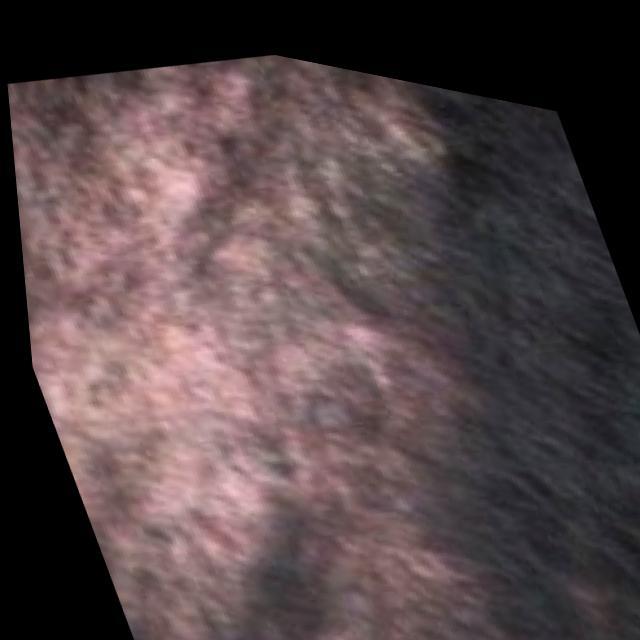
Canine hypersensitivity reaction — allergic skin response with urticaria, erythema, pruritus, and angioedema. May be food, environmental, or flea allergy related.